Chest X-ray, PA view. Patient: 29 years old, sex F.
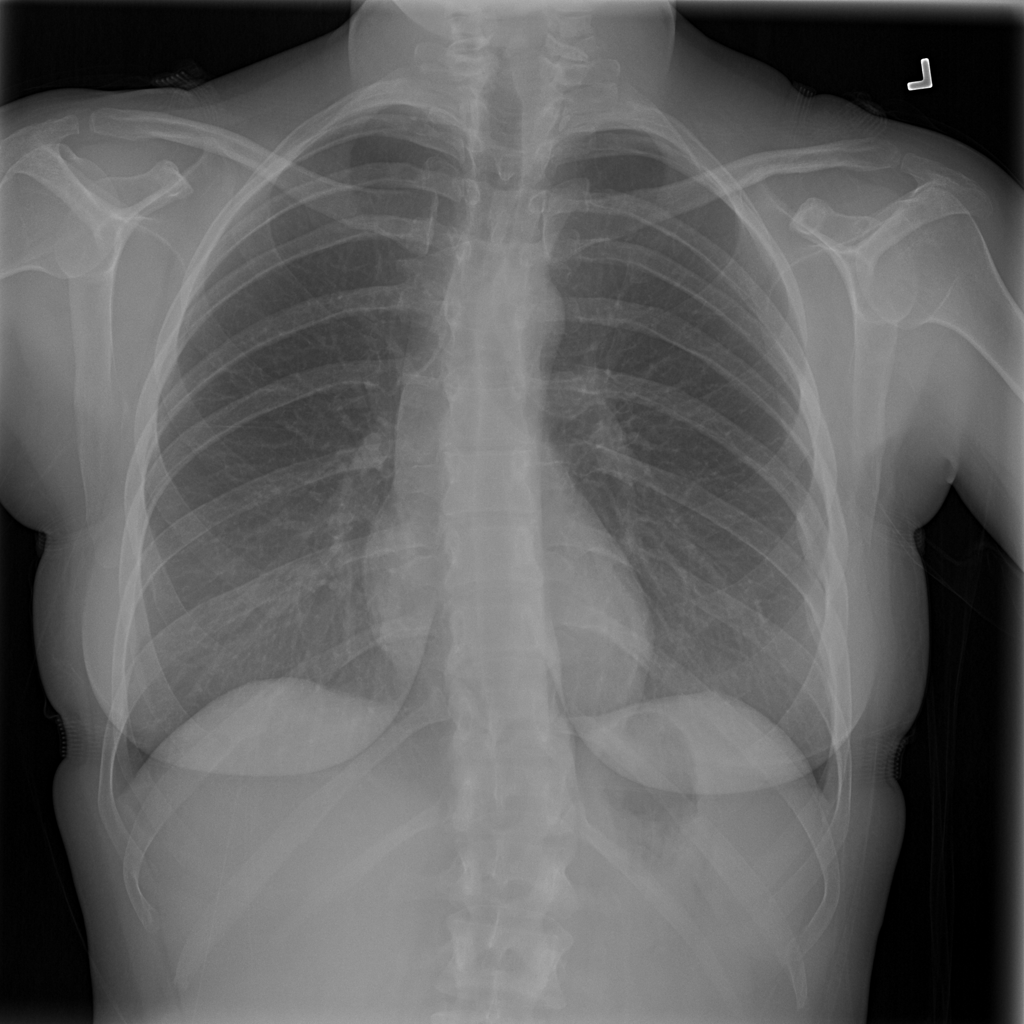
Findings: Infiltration